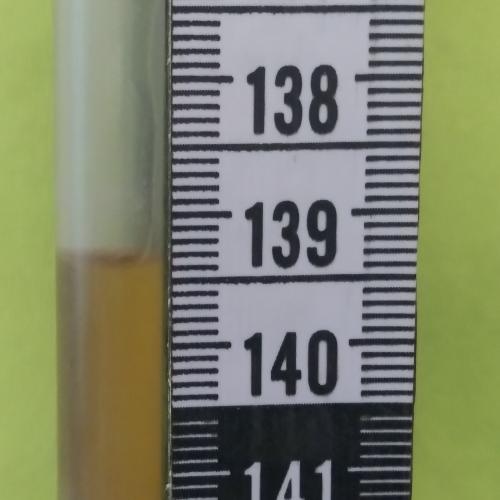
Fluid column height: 139.3 cm